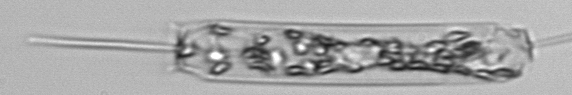
Label: Ditylum_brightwellii